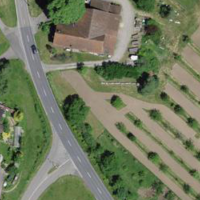
EUNIS habitat code: 52
Species observed at this site:
Anoplotrupes stercorosus